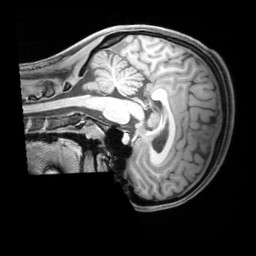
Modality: T1w
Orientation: sagittal
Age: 19
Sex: female
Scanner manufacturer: siemens
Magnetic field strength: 3 T
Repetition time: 1.97 s
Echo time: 0.00206 s